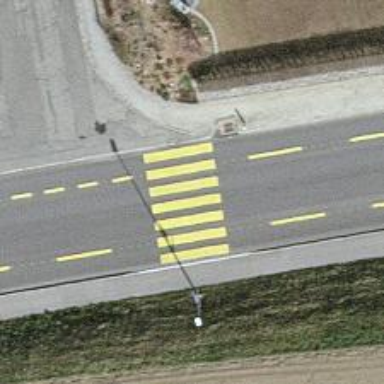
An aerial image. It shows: Uncontrolled zebra crossing on the road.